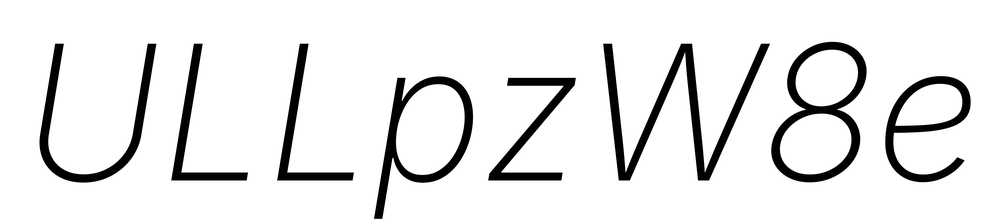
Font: Inter-Italic_ExtraLight_Italic